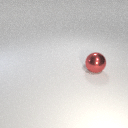
large red metal sphere